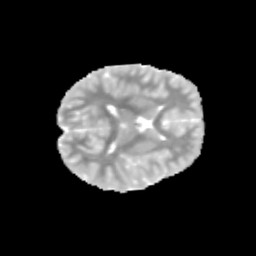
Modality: MD
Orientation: axial
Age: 9
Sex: male
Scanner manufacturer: siemens
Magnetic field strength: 3 T
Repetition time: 3.8 s
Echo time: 0.07 s